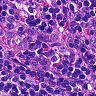
Metastatic tissue present: no